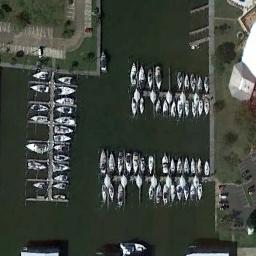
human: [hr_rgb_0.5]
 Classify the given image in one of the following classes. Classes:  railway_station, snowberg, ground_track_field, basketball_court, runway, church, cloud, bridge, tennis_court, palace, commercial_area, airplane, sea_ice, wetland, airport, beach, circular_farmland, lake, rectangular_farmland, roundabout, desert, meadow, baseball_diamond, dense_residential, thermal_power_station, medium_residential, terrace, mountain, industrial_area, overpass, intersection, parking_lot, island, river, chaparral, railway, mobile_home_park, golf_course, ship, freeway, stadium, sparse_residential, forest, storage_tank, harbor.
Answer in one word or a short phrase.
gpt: harbor